Question: How do you activate Emergency SOS?
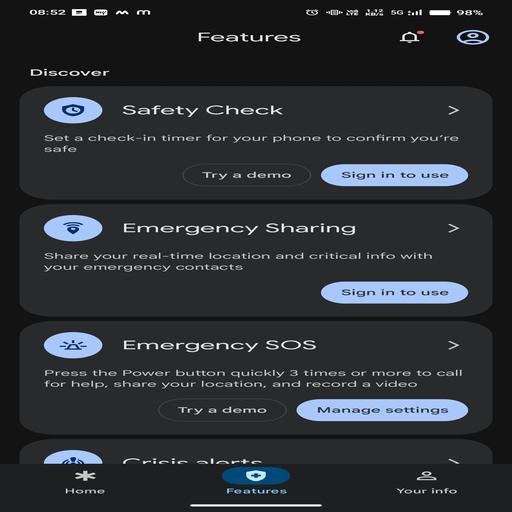
Answer: Press Power button 3 times